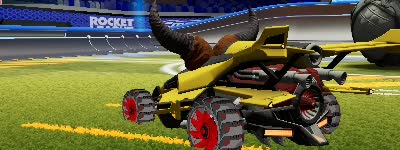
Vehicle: aftershock